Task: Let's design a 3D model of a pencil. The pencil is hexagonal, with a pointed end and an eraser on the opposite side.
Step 174:
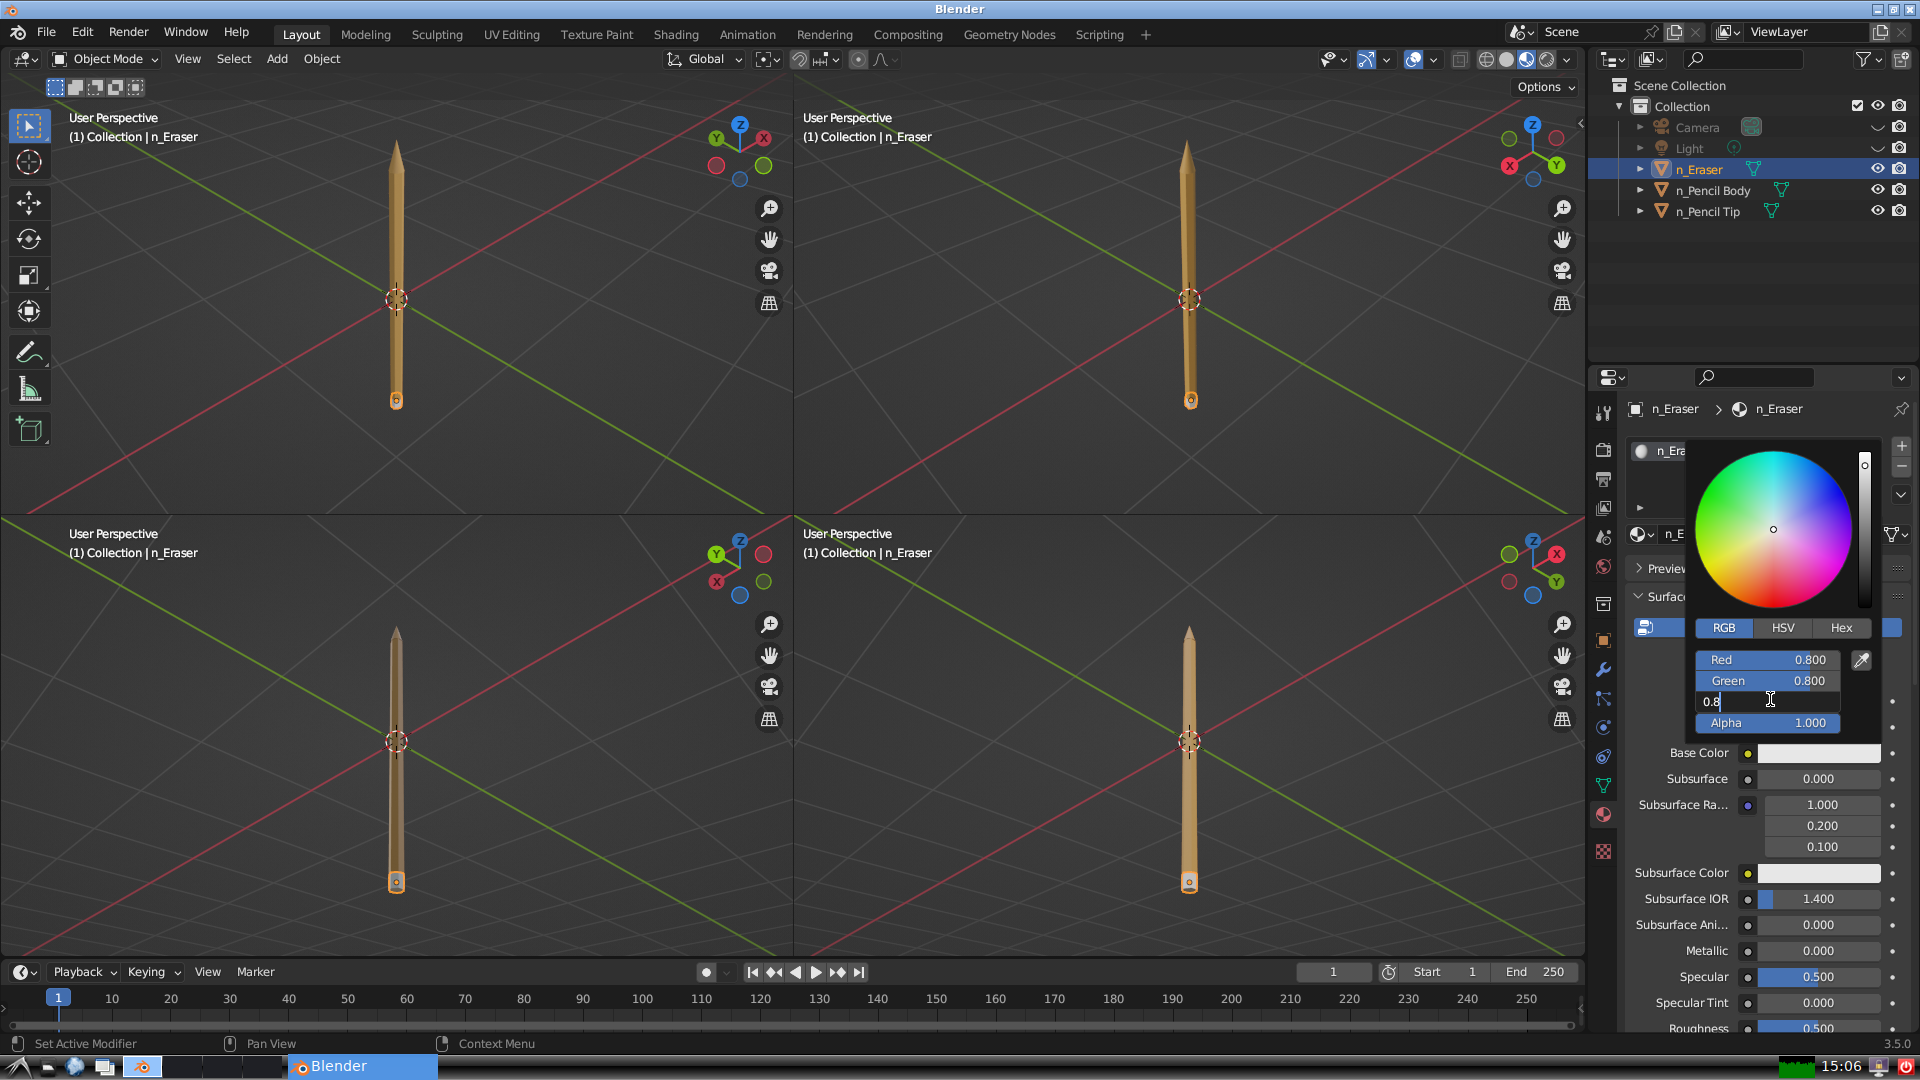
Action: {"key_press": ['Return']}